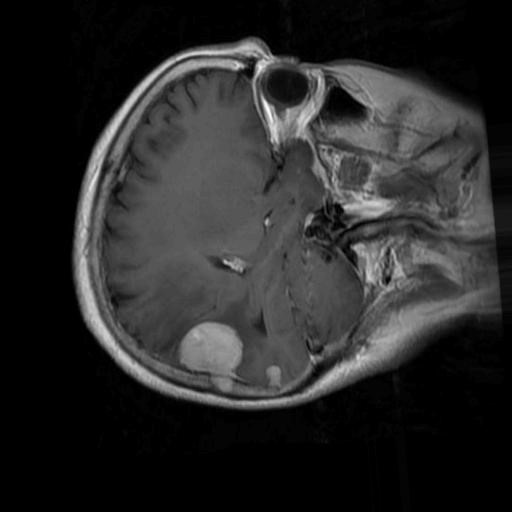
Label: brain_menin